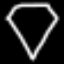
Label: diamond